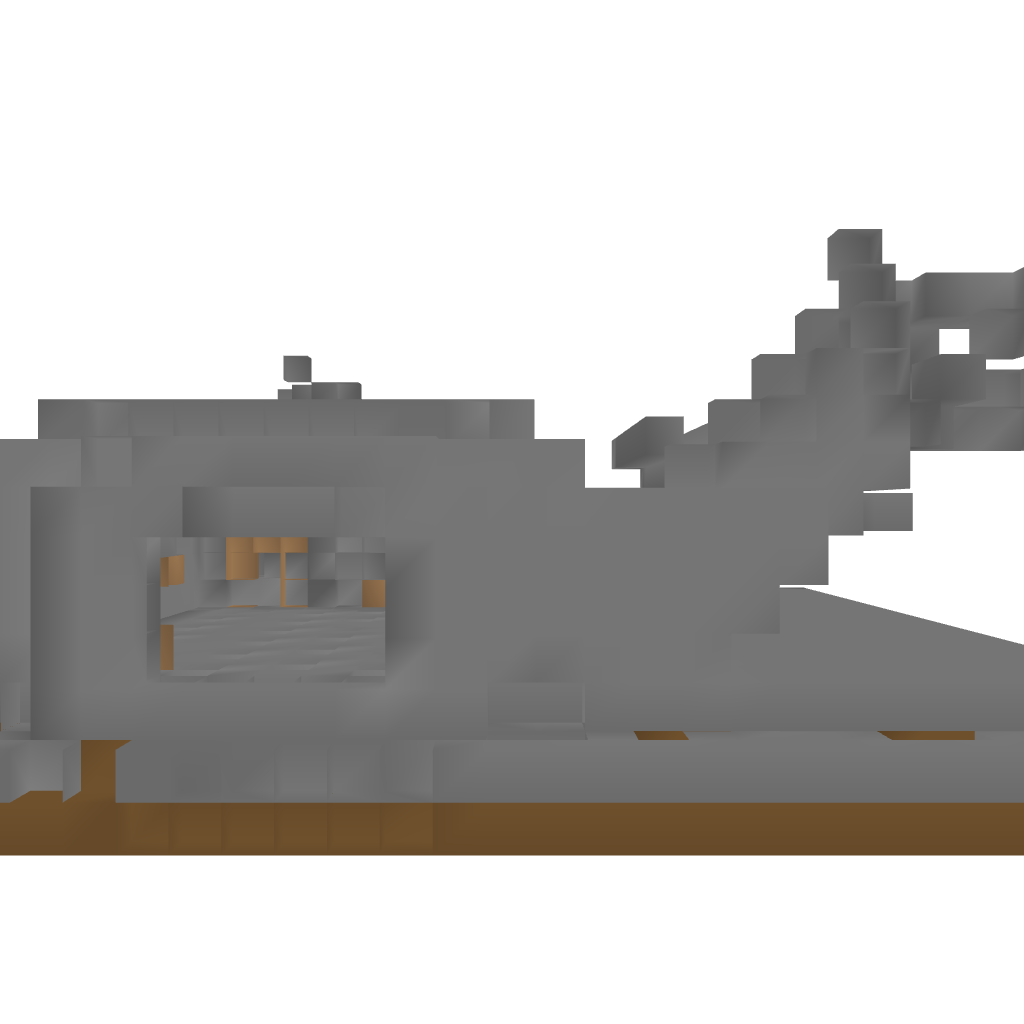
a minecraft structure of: Autocuiseur bad low quality